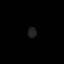
Tissue: lung
Cell type: Epithelial cells
Senescence score: 0.1992
Nuclear area (px): 92
Mean DAPI intensity: 31.609